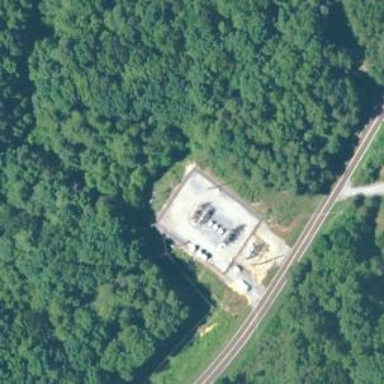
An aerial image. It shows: Distribution level power substation surrounded by fence.